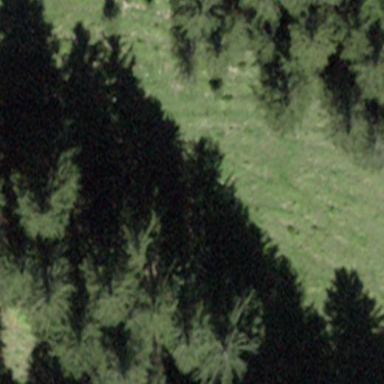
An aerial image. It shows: Forest area.